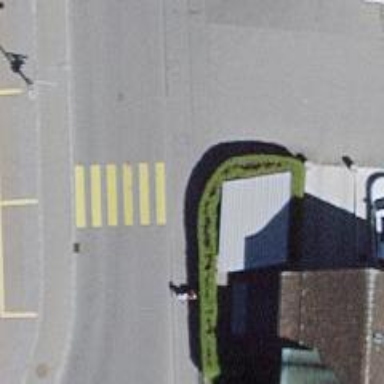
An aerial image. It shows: Uncontrolled zebra crossing on the road.